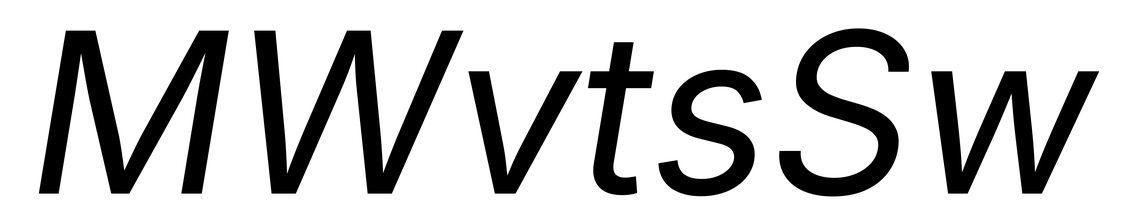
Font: Inter-Italic_Italic